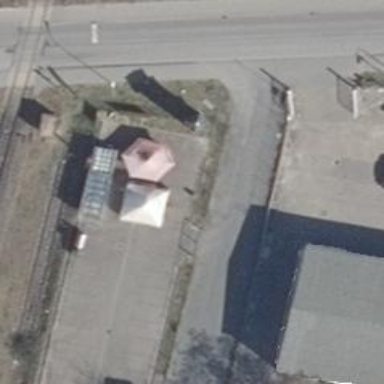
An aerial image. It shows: Fast food establishment.